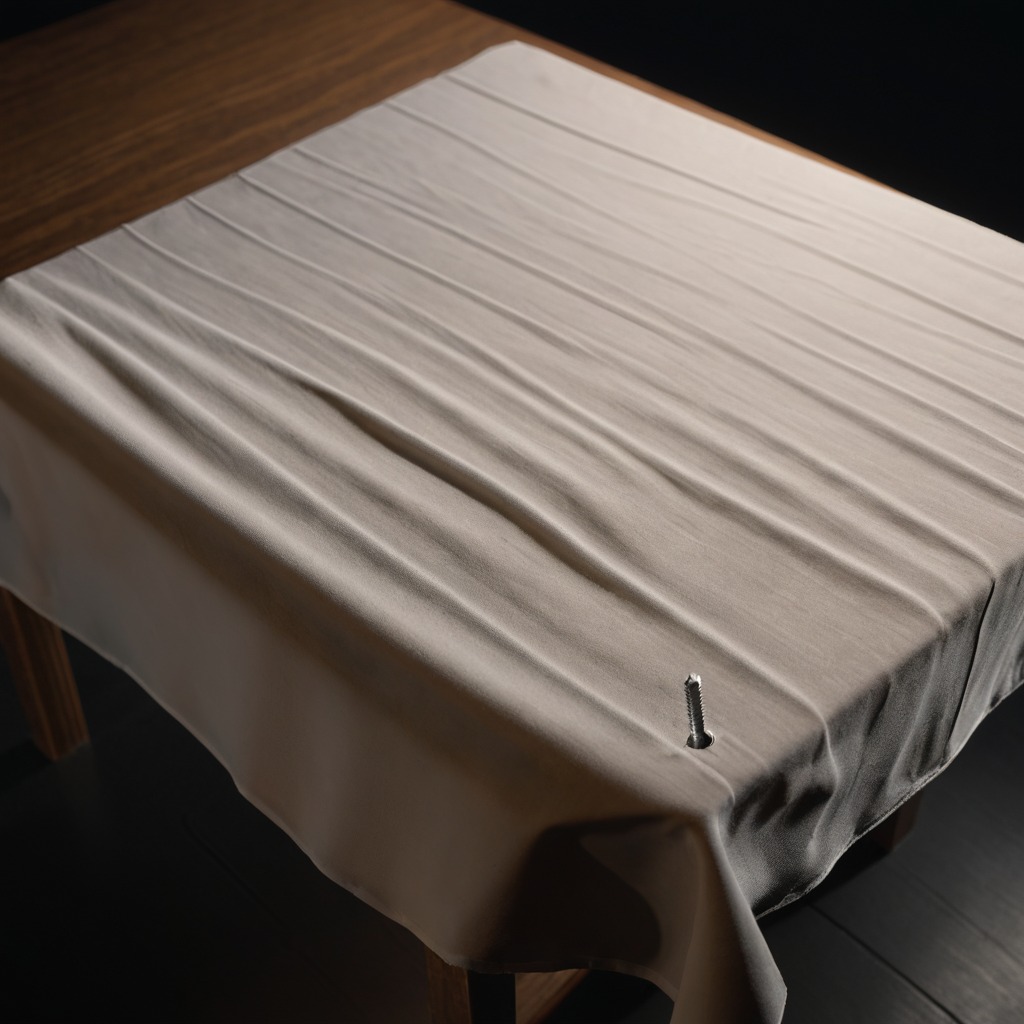
A metal screw is lying on the wooden table.